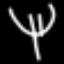
Label: fork